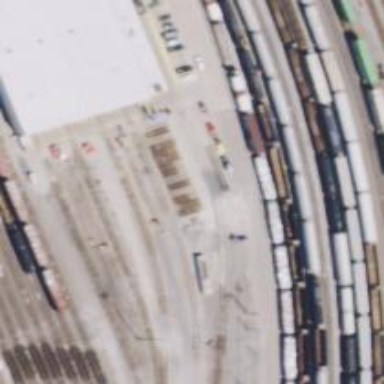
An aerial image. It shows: Railway yard.